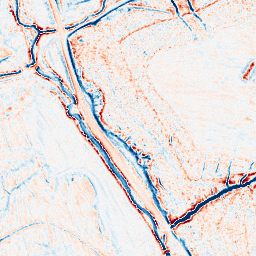
Category: edge_preserving
Decomposition family: anisotropic_diffusion
Decomposition parameters: iterations: 10
kappa: 10
gamma: 0.2
Upsampling method: sinc_blackman
Upsampling parameters: scale: 2
kernel_size: 8
Upsampling scale: 2